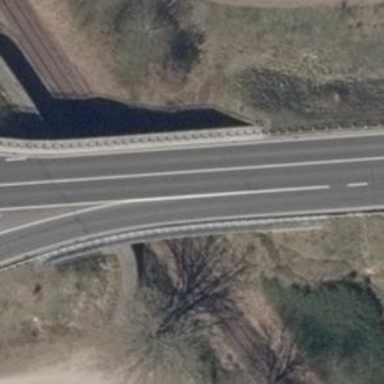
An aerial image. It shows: Bridge over trunk highway that serves as motorroad.